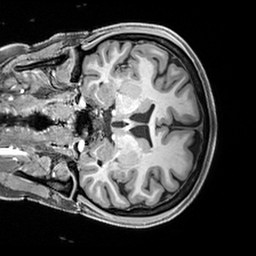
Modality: T1w
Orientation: coronal
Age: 19
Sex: female
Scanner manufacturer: siemens
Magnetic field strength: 3 T
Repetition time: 2.4 s
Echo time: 0.00217 s